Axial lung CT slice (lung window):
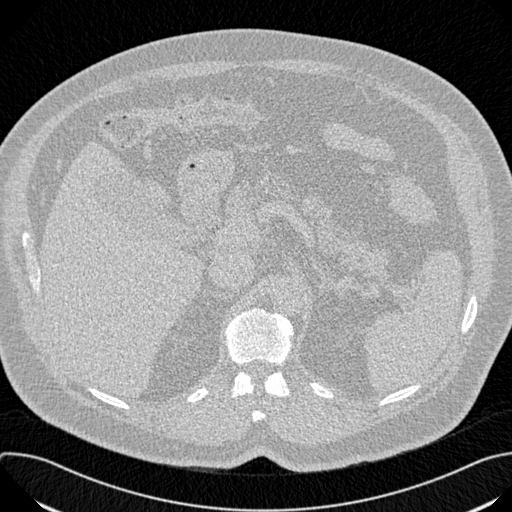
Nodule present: no